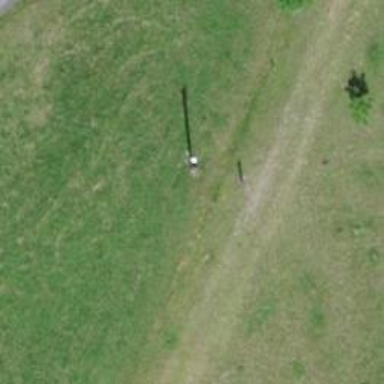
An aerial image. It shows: Minor power line.